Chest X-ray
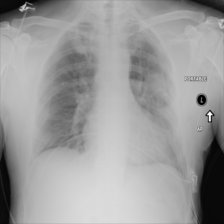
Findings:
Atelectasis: negative
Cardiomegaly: negative
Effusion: negative
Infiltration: negative
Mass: positive
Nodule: negative
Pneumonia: negative
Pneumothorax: negative
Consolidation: negative
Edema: negative
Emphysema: negative
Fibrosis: negative
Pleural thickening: negative
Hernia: negative